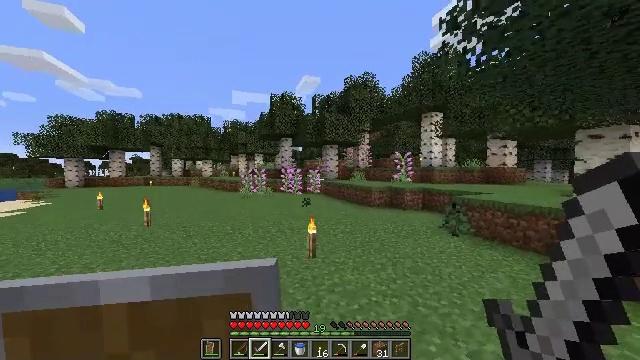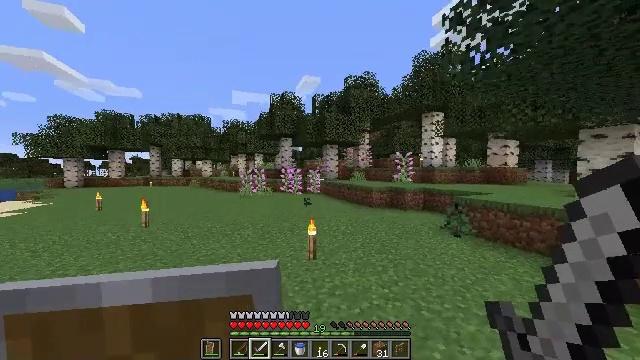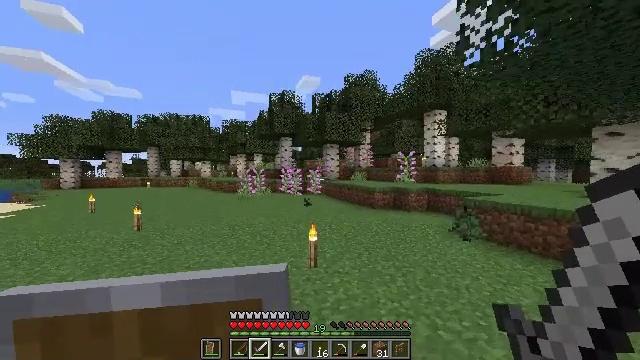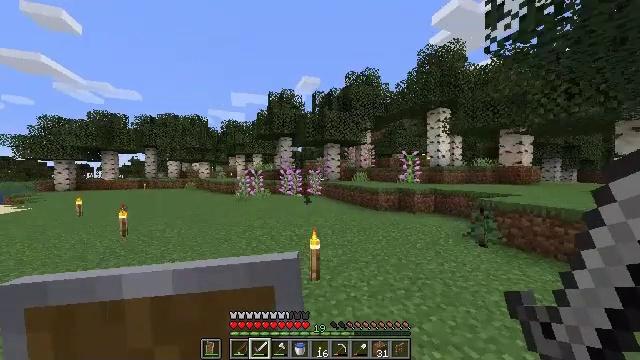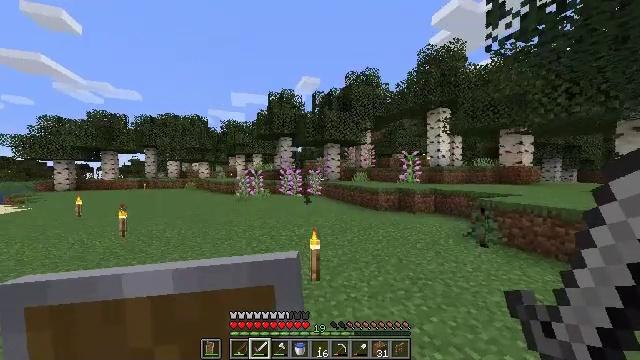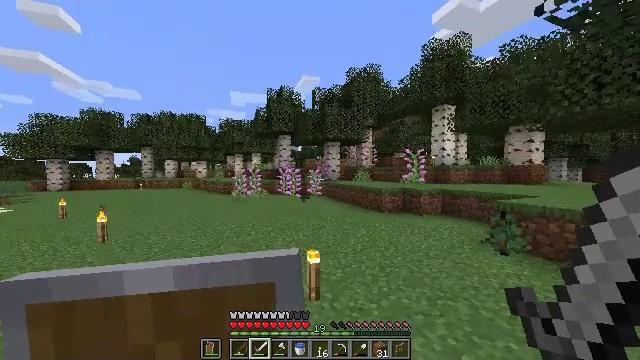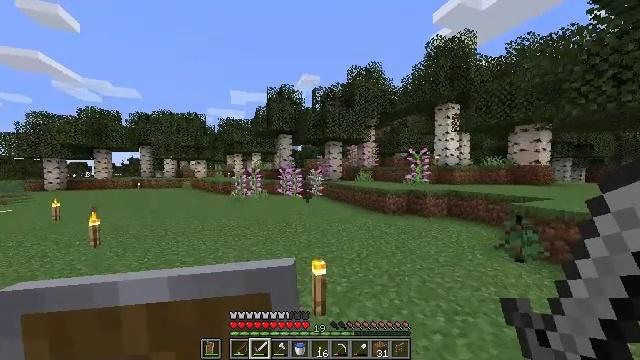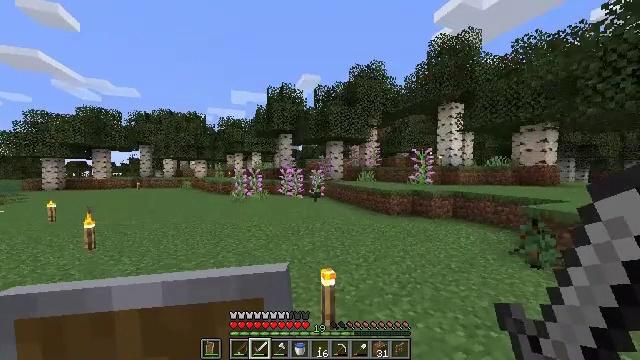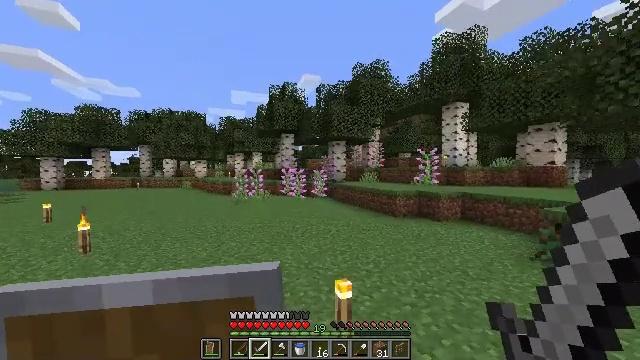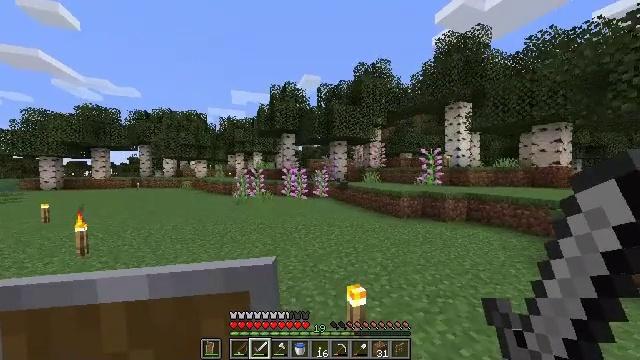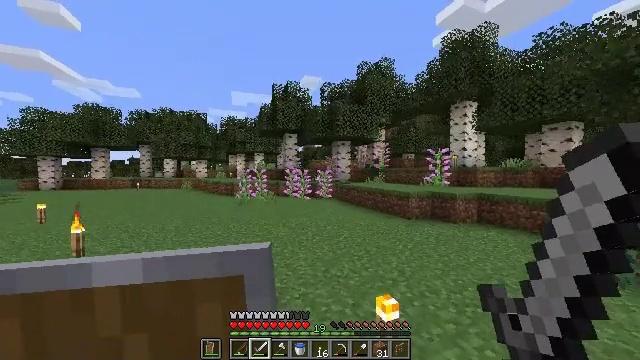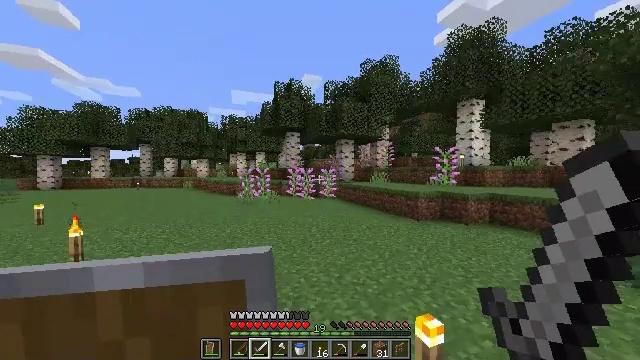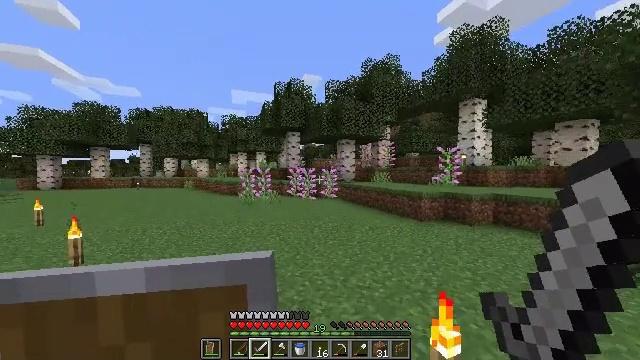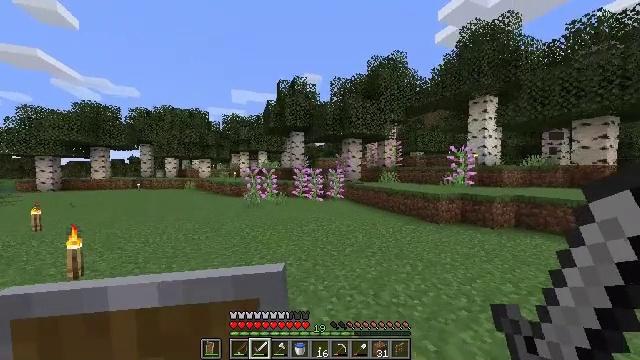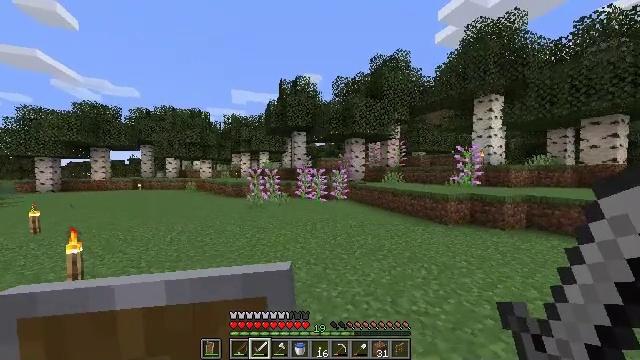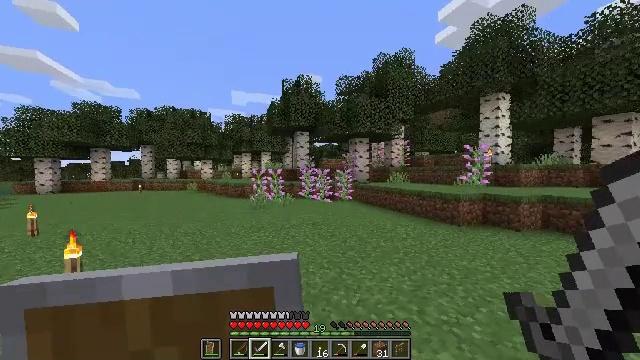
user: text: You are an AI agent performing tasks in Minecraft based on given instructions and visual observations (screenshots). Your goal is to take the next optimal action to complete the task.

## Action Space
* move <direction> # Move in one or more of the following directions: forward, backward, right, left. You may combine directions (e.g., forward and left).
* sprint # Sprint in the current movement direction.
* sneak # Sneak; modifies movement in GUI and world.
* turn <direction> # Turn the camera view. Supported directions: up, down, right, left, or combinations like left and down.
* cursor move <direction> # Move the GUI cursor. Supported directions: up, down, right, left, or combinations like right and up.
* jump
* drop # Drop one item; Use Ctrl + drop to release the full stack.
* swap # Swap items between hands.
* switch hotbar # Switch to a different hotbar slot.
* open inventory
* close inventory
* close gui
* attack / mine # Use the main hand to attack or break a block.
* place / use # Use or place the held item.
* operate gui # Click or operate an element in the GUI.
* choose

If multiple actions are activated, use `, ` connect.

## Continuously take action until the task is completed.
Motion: motion action
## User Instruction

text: Destroy the spruce sapling to pick it up.
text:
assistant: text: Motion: move forward
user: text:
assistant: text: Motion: move forward
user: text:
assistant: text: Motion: move forward
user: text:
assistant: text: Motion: move forward
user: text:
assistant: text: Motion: move forward
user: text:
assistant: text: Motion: move forward and move left
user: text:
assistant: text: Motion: move forward and move left
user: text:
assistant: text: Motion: move forward and move left
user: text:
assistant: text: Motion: move forward and move left
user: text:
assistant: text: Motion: move forward and move left
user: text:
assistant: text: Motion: move forward and move left
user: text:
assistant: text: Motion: move forward and move left
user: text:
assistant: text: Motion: move forward and move left
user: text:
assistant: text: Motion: move forward and move left
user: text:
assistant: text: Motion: move forward and move left
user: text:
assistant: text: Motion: move forward
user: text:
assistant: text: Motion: move forward
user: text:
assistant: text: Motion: move forward
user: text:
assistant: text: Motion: move forward
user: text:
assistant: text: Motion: move forward
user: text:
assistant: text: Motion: move forward
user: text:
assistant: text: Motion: move forward
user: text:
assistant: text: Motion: move forward
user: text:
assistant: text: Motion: move forward and move right
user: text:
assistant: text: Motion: move forward and move right
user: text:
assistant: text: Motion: move right
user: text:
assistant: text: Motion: move right
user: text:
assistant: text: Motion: move right
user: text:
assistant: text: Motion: move right
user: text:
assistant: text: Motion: move right